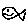
Label: fish